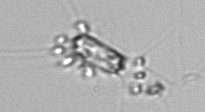
Label: Chaetoceros_didymus_TAG_external_flagellate